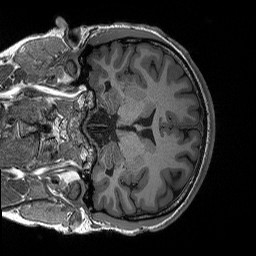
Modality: T1w
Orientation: coronal
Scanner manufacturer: siemens
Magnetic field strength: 3 T
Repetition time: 2.3 s
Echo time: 0.00294 s